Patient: sex F, age 56
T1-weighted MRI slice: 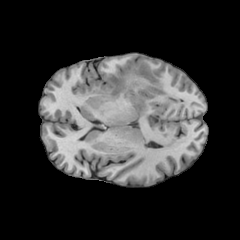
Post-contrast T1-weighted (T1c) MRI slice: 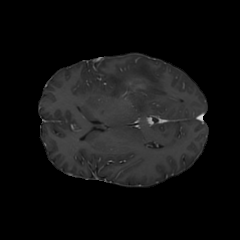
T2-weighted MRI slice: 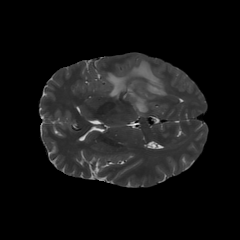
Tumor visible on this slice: yes
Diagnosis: Glioblastoma, IDH-wildtype
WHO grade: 4